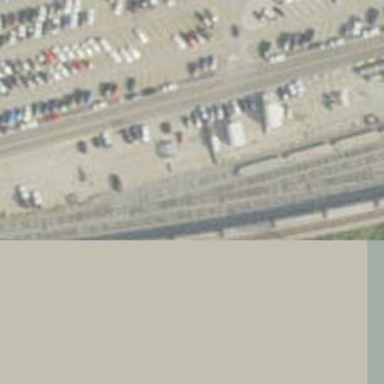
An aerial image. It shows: Railway yard.